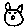
Label: cat